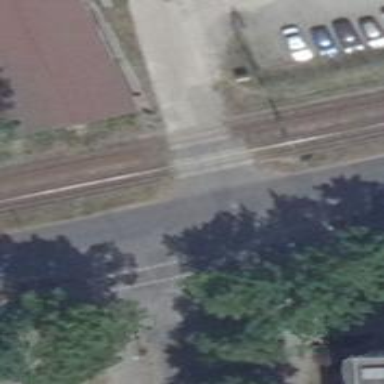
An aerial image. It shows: Level crossing along the railway.